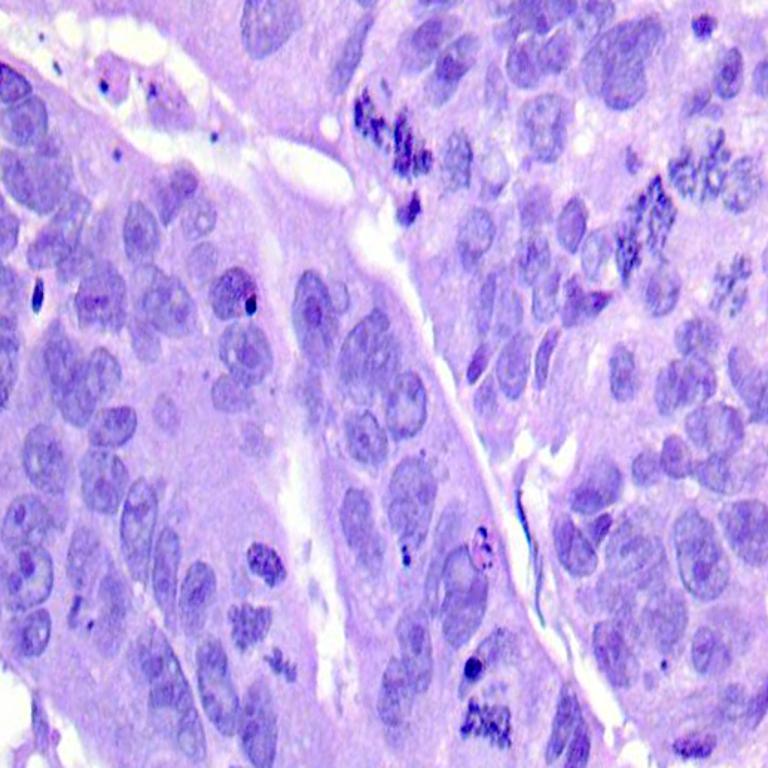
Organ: colon
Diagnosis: adenocarcinomas